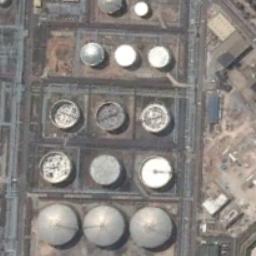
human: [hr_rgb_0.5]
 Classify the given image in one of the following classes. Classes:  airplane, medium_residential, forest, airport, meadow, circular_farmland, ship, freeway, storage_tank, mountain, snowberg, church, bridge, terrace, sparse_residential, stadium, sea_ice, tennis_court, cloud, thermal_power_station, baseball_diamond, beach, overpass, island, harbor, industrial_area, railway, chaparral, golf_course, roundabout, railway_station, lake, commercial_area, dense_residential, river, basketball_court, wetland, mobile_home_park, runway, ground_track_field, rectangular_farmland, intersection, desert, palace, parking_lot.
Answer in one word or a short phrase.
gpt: storage_tank